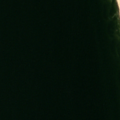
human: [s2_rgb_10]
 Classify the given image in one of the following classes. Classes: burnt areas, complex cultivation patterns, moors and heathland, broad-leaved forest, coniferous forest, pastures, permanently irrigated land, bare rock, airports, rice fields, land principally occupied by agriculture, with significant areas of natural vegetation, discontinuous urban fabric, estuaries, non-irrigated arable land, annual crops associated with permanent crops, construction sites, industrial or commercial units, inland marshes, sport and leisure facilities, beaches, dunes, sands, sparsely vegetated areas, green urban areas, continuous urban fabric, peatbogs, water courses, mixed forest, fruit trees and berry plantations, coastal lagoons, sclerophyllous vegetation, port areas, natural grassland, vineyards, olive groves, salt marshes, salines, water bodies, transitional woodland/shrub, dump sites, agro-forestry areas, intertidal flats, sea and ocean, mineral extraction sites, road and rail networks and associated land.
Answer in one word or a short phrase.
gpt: beaches, dunes, sands, sea and ocean